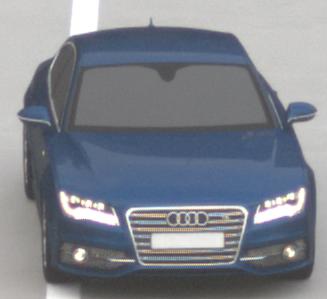
Make: Audi
Model: S7 Sportback cod
Detailed model: S7 (4G) Sportback
Model produced from: 2012/06
Model produced until: 2014/05
Doors: 5
Color: blue
Road condition: dry road
Daytime: sunrise or sunset
Contrast: low contrast